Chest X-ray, AP view. Patient: 42 years old, sex F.
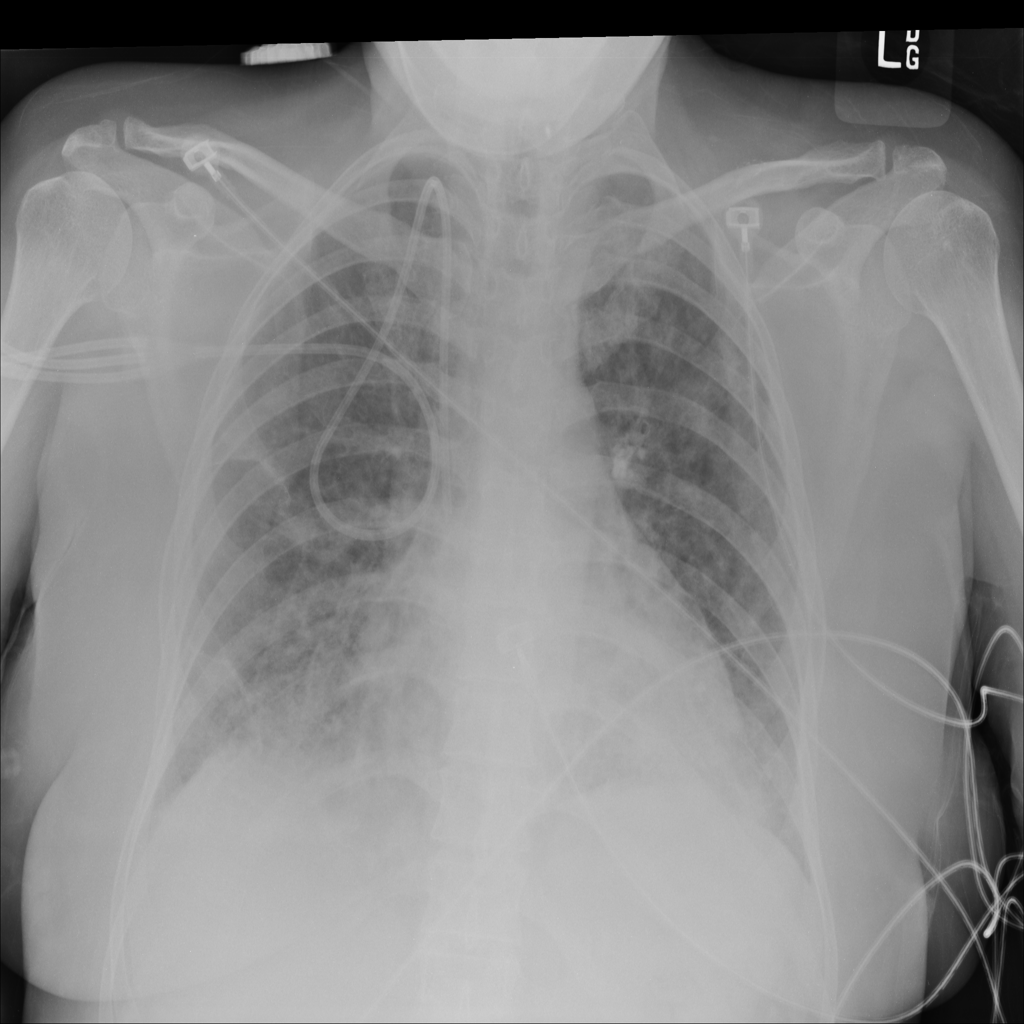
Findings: Infiltration